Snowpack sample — Rabbit Ears Pass, Jackson County, Colorado, USA (12/17/25, 1:08 PM MST)
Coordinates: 40.387, -106.625
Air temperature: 34 °F
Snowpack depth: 46 cm
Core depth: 20 cm
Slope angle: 6°, slope face: 165°
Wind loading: medium
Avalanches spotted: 0
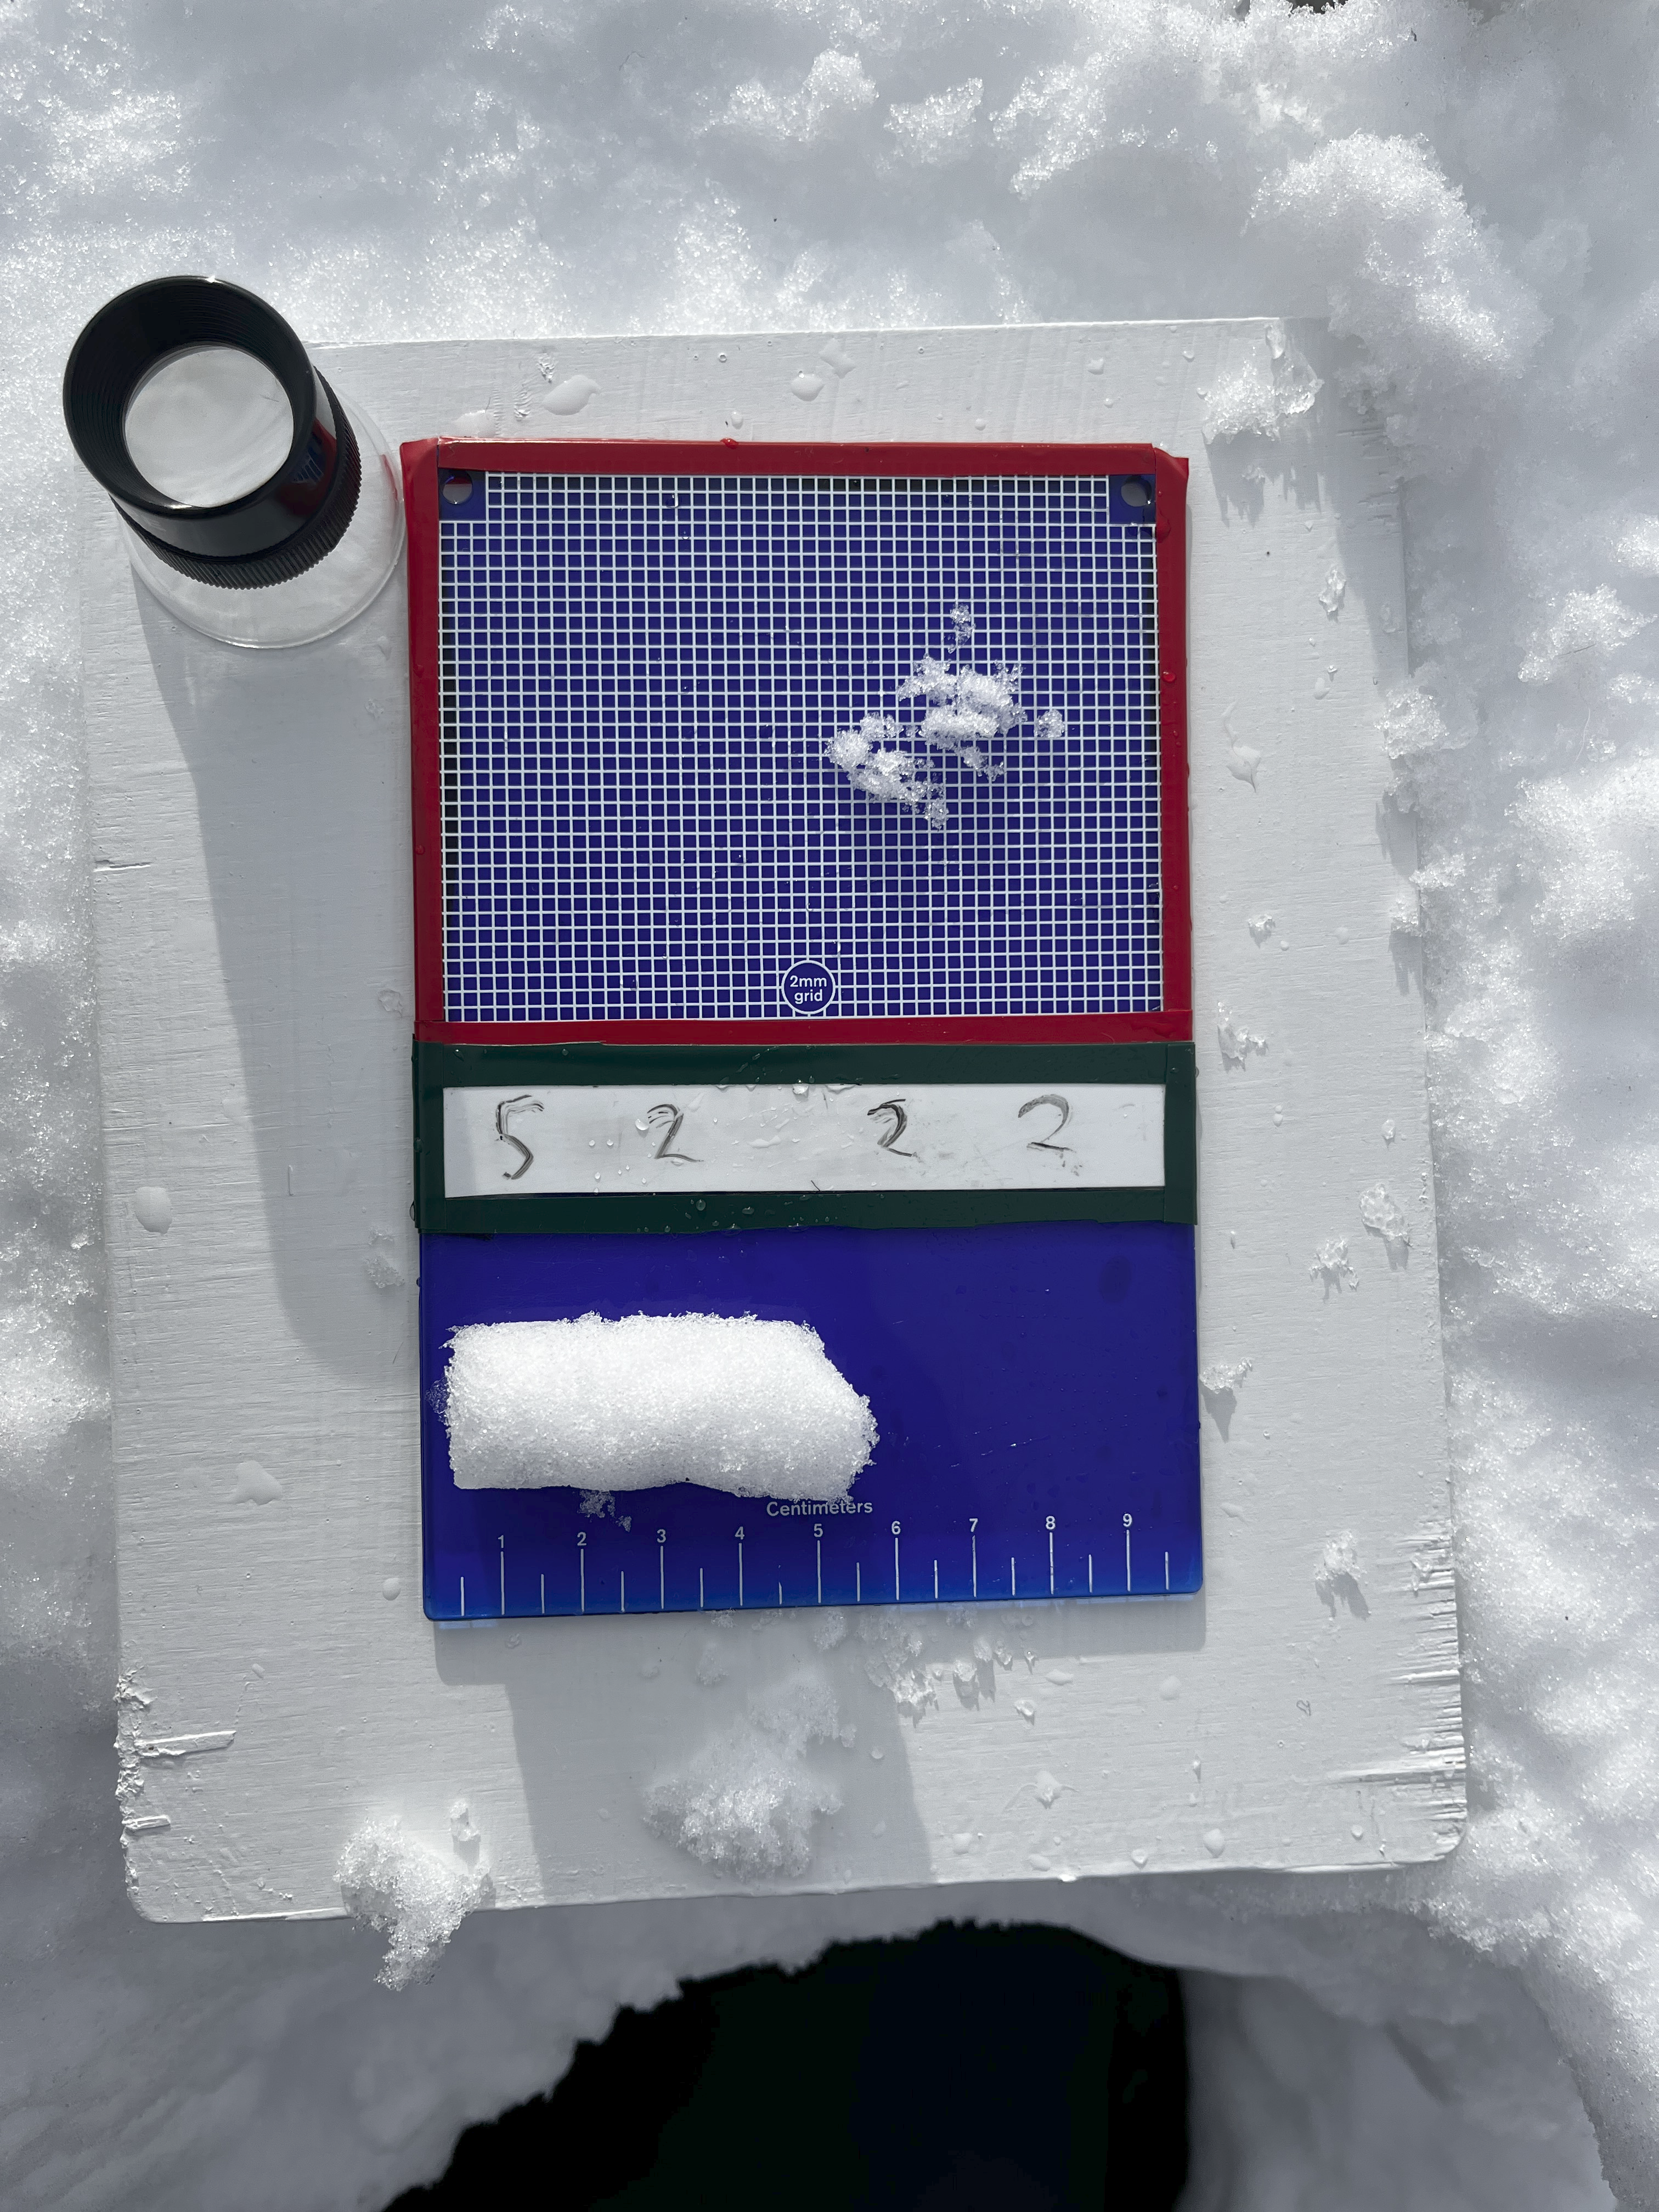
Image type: crystal_card
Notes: No avalanches spotted nearby, although collected in a meadowy area with minimal risk on this face of the pass.